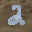
Label: 2